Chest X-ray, PA view. Patient: 56 years old, sex M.
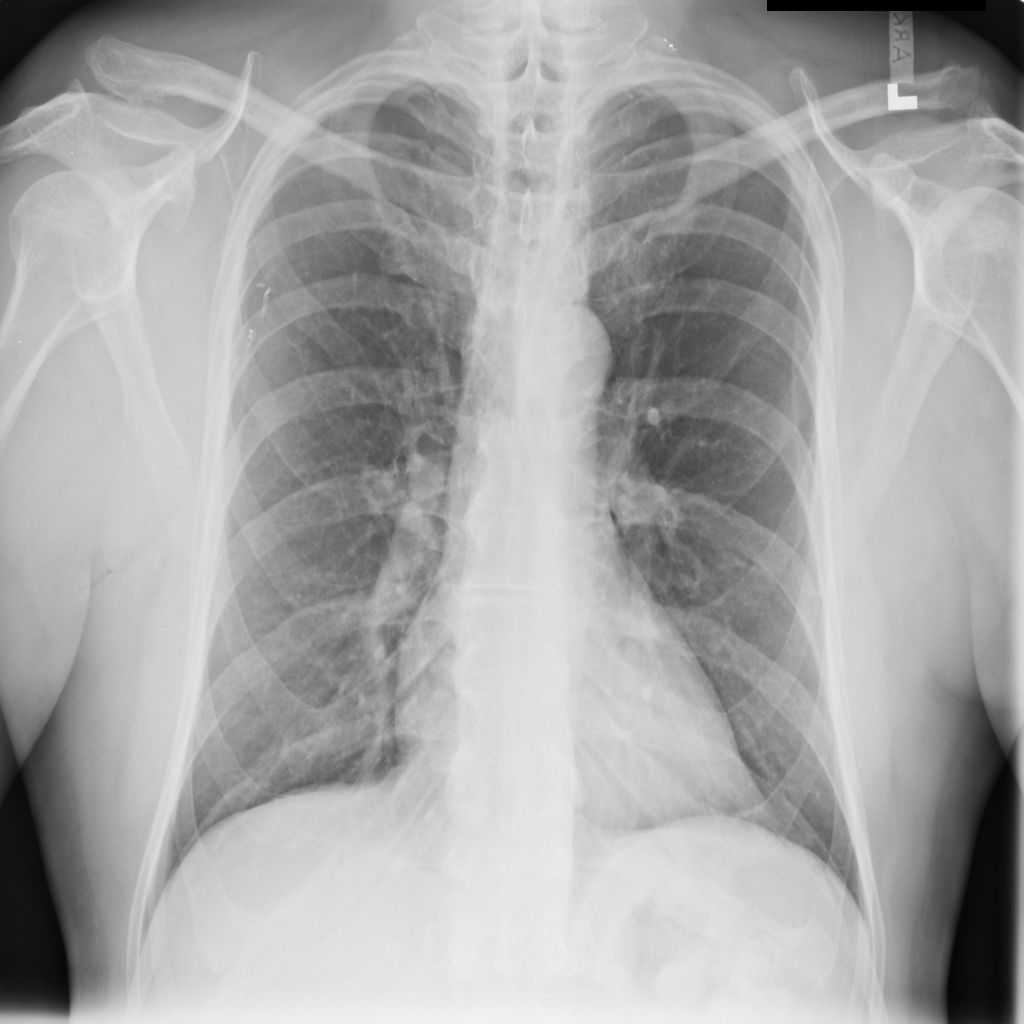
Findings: No Finding